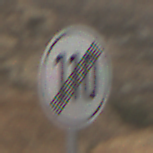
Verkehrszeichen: EndeGeschwindigkeit110
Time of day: MorningAfternoon
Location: Outdoor (Nature)
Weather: Overcast
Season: NotSpecified
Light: Natural